Interaction volume radius: 5 \u00c5
Interaction volume height: 10 \u00c5
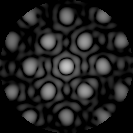
Disorder parameter: 0.2396